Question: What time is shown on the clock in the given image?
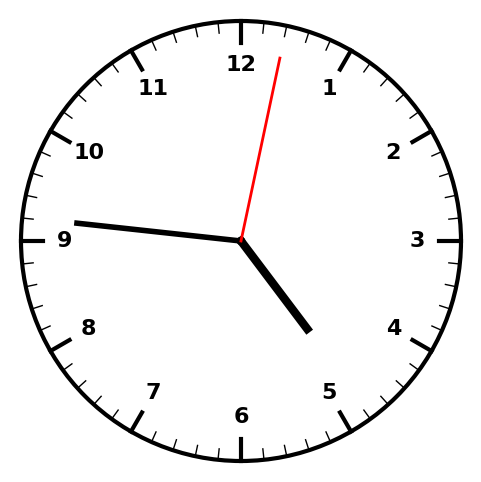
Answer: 04:46:02